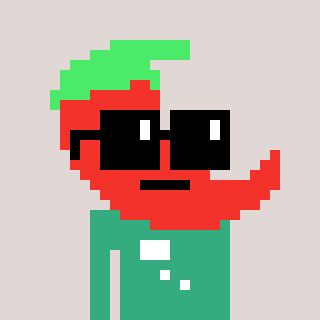
a pixel art character with square black sunglasses, a chilli-shaped head and a teal-colored body on a warm background